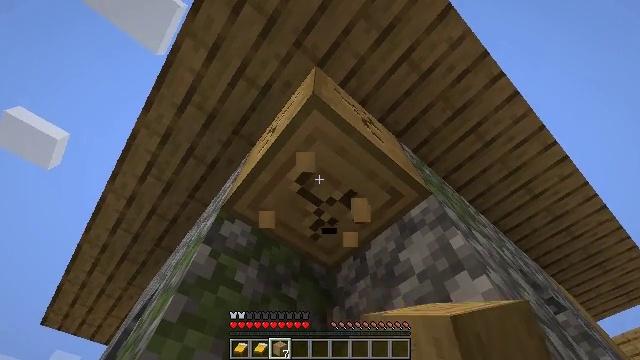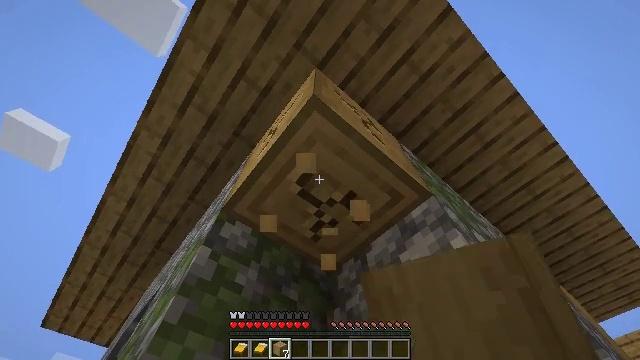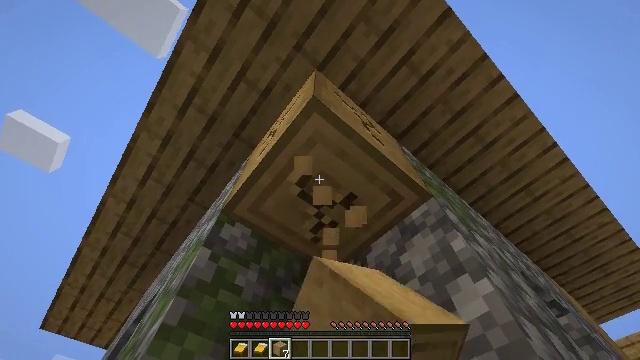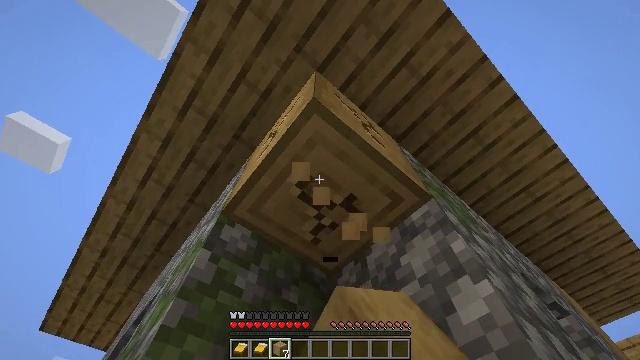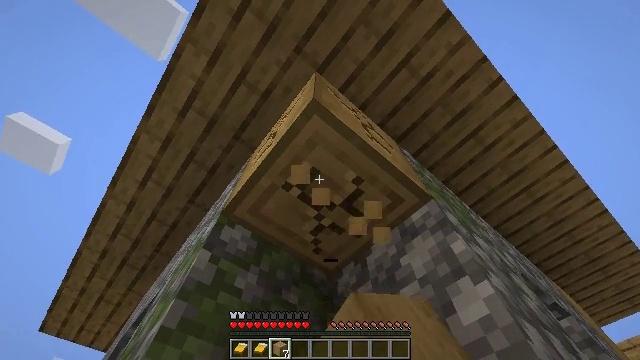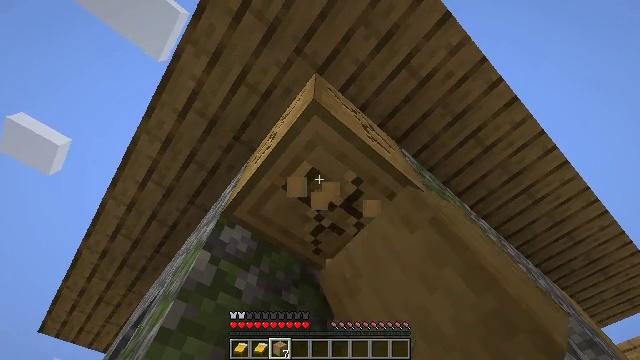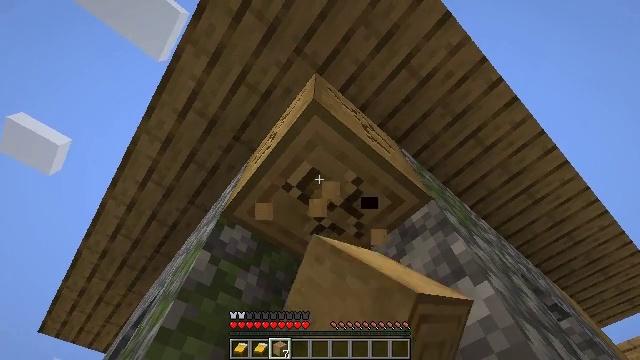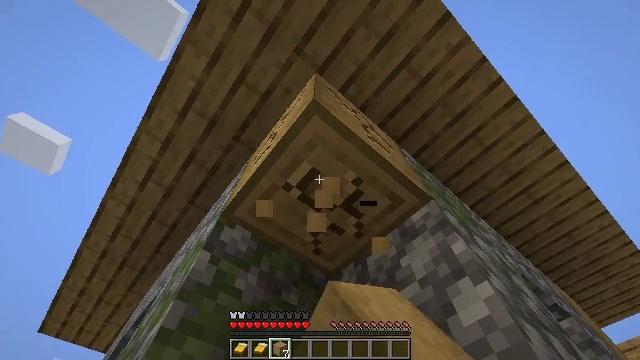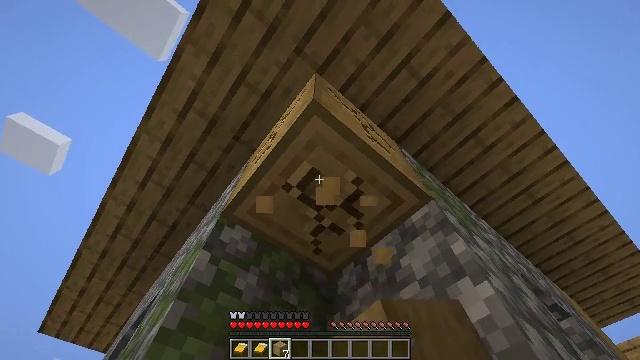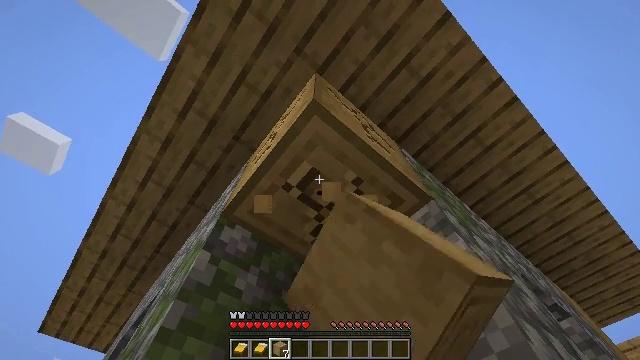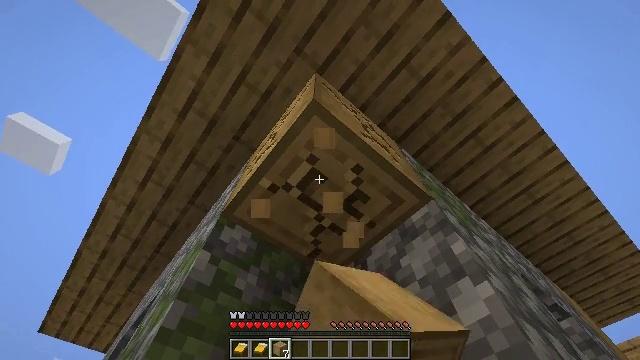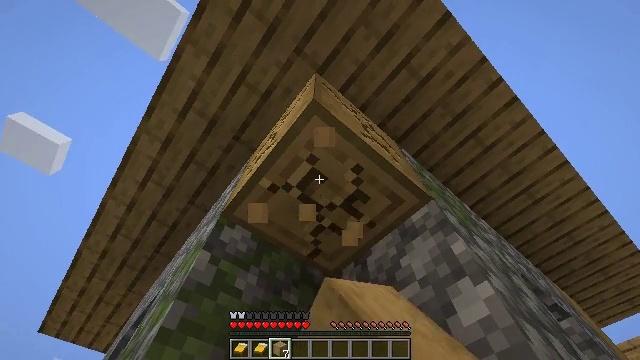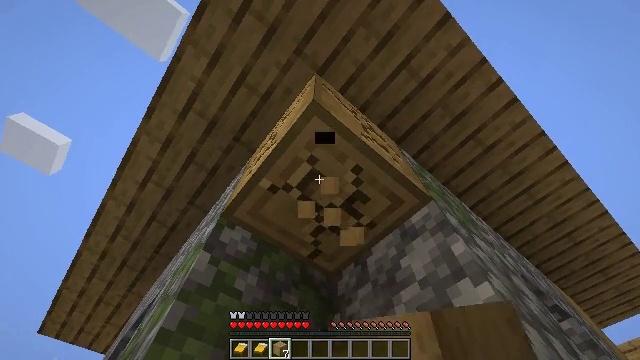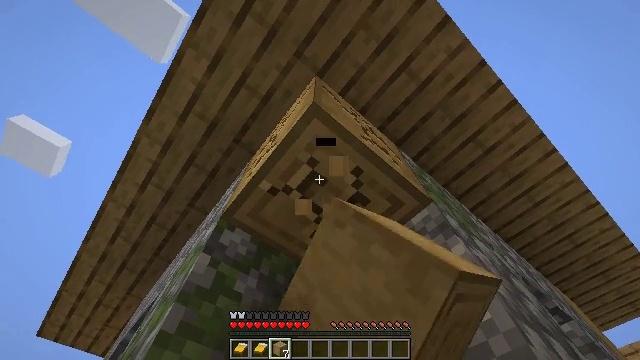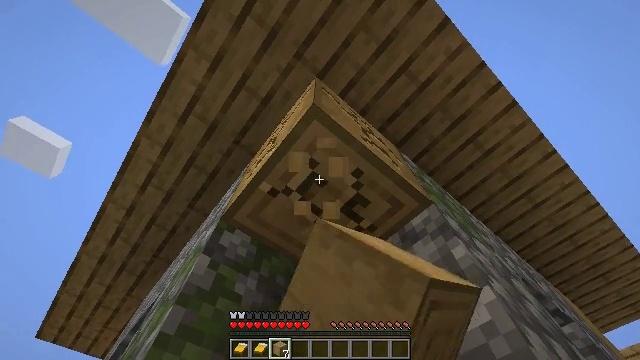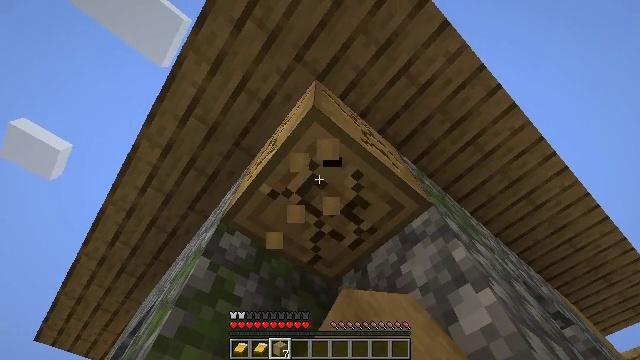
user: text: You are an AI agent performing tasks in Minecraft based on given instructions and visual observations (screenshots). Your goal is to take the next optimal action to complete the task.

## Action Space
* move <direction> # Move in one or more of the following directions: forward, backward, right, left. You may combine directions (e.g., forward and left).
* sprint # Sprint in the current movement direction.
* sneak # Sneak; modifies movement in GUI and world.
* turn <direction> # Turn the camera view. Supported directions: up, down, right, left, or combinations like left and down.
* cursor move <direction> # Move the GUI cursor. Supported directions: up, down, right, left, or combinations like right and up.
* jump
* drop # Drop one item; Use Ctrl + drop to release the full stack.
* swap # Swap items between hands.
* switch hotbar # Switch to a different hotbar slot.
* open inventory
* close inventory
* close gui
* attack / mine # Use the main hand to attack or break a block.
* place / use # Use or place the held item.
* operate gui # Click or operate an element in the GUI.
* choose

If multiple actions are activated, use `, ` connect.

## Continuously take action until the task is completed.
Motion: motion action
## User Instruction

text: Attack the stripped oak log to collect it.
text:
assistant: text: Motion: attack / mine
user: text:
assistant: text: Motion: attack / mine
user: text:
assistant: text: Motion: attack / mine
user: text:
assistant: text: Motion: attack / mine
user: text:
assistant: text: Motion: attack / mine
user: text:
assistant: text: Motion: attack / mine
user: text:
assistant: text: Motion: attack / mine
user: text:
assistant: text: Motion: attack / mine
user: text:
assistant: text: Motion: attack / mine
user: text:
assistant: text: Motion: attack / mine
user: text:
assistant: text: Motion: attack / mine
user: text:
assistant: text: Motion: attack / mine
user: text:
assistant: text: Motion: attack / mine
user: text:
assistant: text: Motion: attack / mine
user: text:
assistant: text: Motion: attack / mine
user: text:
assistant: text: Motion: attack / mine
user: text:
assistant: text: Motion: attack / mine
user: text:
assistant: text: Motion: attack / mine
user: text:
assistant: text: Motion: attack / mine
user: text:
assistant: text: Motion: attack / mine
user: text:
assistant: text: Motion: attack / mine
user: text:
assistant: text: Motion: attack / mine
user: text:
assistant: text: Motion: attack / mine
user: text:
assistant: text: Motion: attack / mine
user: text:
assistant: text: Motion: attack / mine
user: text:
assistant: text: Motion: attack / mine
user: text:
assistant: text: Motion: attack / mine
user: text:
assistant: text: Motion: attack / mine
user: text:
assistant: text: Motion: attack / mine
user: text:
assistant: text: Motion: attack / mine